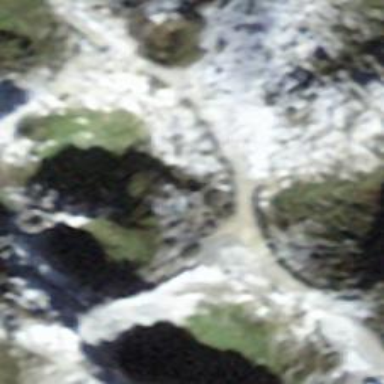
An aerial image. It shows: Sinkhole in the natural landscape.